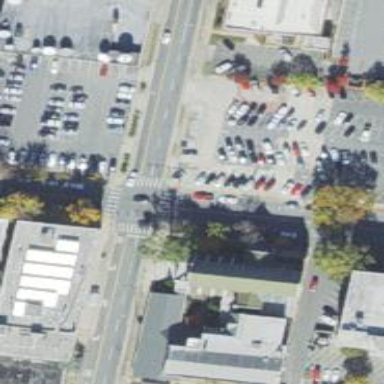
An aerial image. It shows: Marked footway crossing with zebra markings.